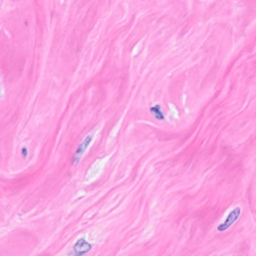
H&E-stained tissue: Breast